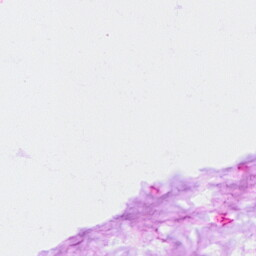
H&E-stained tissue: Ovarian